Interaction volume radius: 5 \u00c5
Interaction volume height: 25 \u00c5
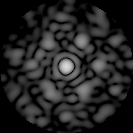
Disorder parameter: 0.6552